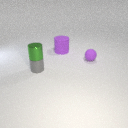
small purple rubber sphere to the right of large purple rubber cylinder